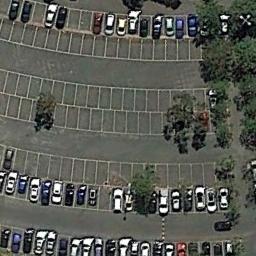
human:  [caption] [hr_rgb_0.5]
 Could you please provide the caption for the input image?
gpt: Seven rows of cars were parked in the parking lot .

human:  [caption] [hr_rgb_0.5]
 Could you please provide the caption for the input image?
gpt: The parking lot is next to some trees .

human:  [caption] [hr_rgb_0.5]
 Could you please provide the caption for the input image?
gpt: There are many cars in the parking lot .

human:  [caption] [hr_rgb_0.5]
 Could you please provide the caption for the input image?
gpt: The parking lot has some cars arranged neatly in lines but some parking spaces are still empty .

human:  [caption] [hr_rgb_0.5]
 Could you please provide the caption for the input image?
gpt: There are some green trees beside the parking lot .